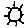
Label: sun